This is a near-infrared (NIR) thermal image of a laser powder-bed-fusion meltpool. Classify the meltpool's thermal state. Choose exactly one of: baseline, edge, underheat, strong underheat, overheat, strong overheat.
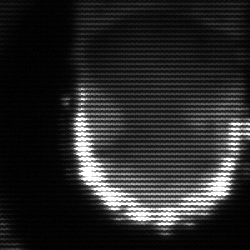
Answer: baseline